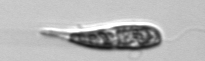
Label: Euglena